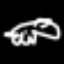
Label: frog